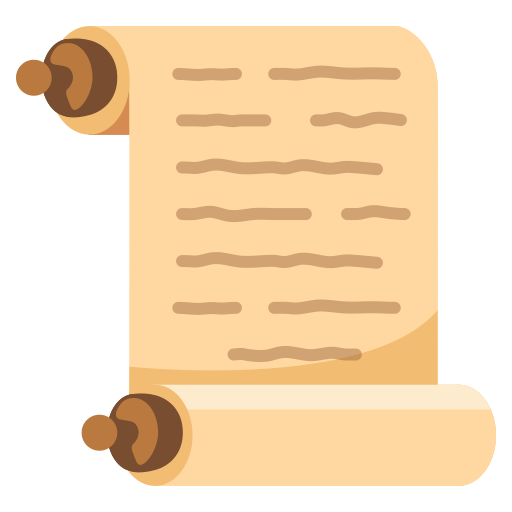
Emoji: 📜